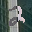
Label: 2